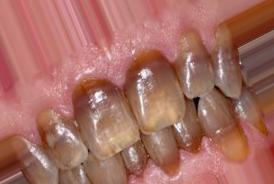
Condition: Tooth Discoloration